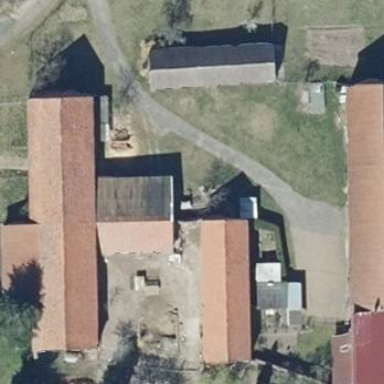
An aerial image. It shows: Building with identifiable parts.